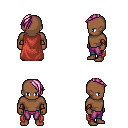
a pixel art fantasy rpg character, male body template, human, dark skin, maroon cape, magenta pants, pink long mohawk hairstyle, cloth bracers, four views (front, back, left, right), 2x2 character sprite sheet, small pixel art, hard edges, no anti-aliasing